Question: I try to get a value from 'ActionResult<object>' in an ASP.NET Core API method.
The API has a different controller. I try to use a method from controller B in controller A to return the result value. I get an 'ActionResult' object from controller B. I can see the value with the debugger in the 'ResultObject' but how can I get access to the result value in it?
'''
public ActionResult<object> getSourceRowCounter(string sourcePath) //Method from Controller A
{
var result = ControllerB.GetValue($"{sourcePath}.{rowCounterVariableName}");
var result2 = result.Value; //null
var result3 = result.Result; //typ: {Microsoft.AspNetCore.Mvc.OkObjectResult} <-see Value=4 in it with Debugger
//var result4 = result3.Value; //Error?!
//var result5 = result3.Content; //Error?!
//var result6 = result3.?????; //How can i get the Value = 4?
return Ok(result); //should only return value 4 and not the whole object
}
'''

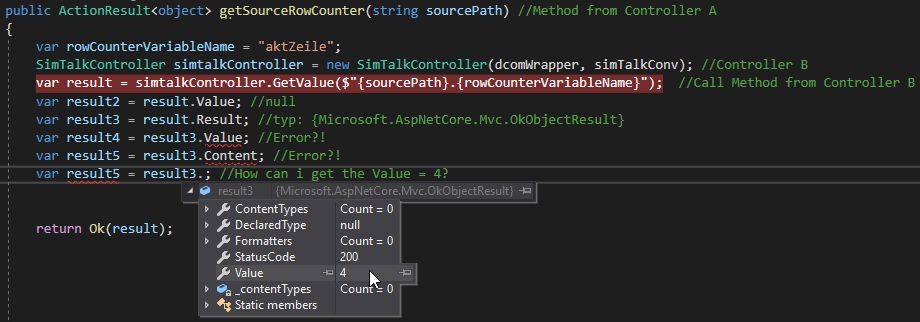
Answer: If you're sure that it is a type of 'OkObjectResult' then cast before using it like below:
'''
var result3 = (OkObjectResult)result.Result; // <-- Cast is before using it.
var result4 = result3.Value; //<-- Then you'll get no error here.
'''